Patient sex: M
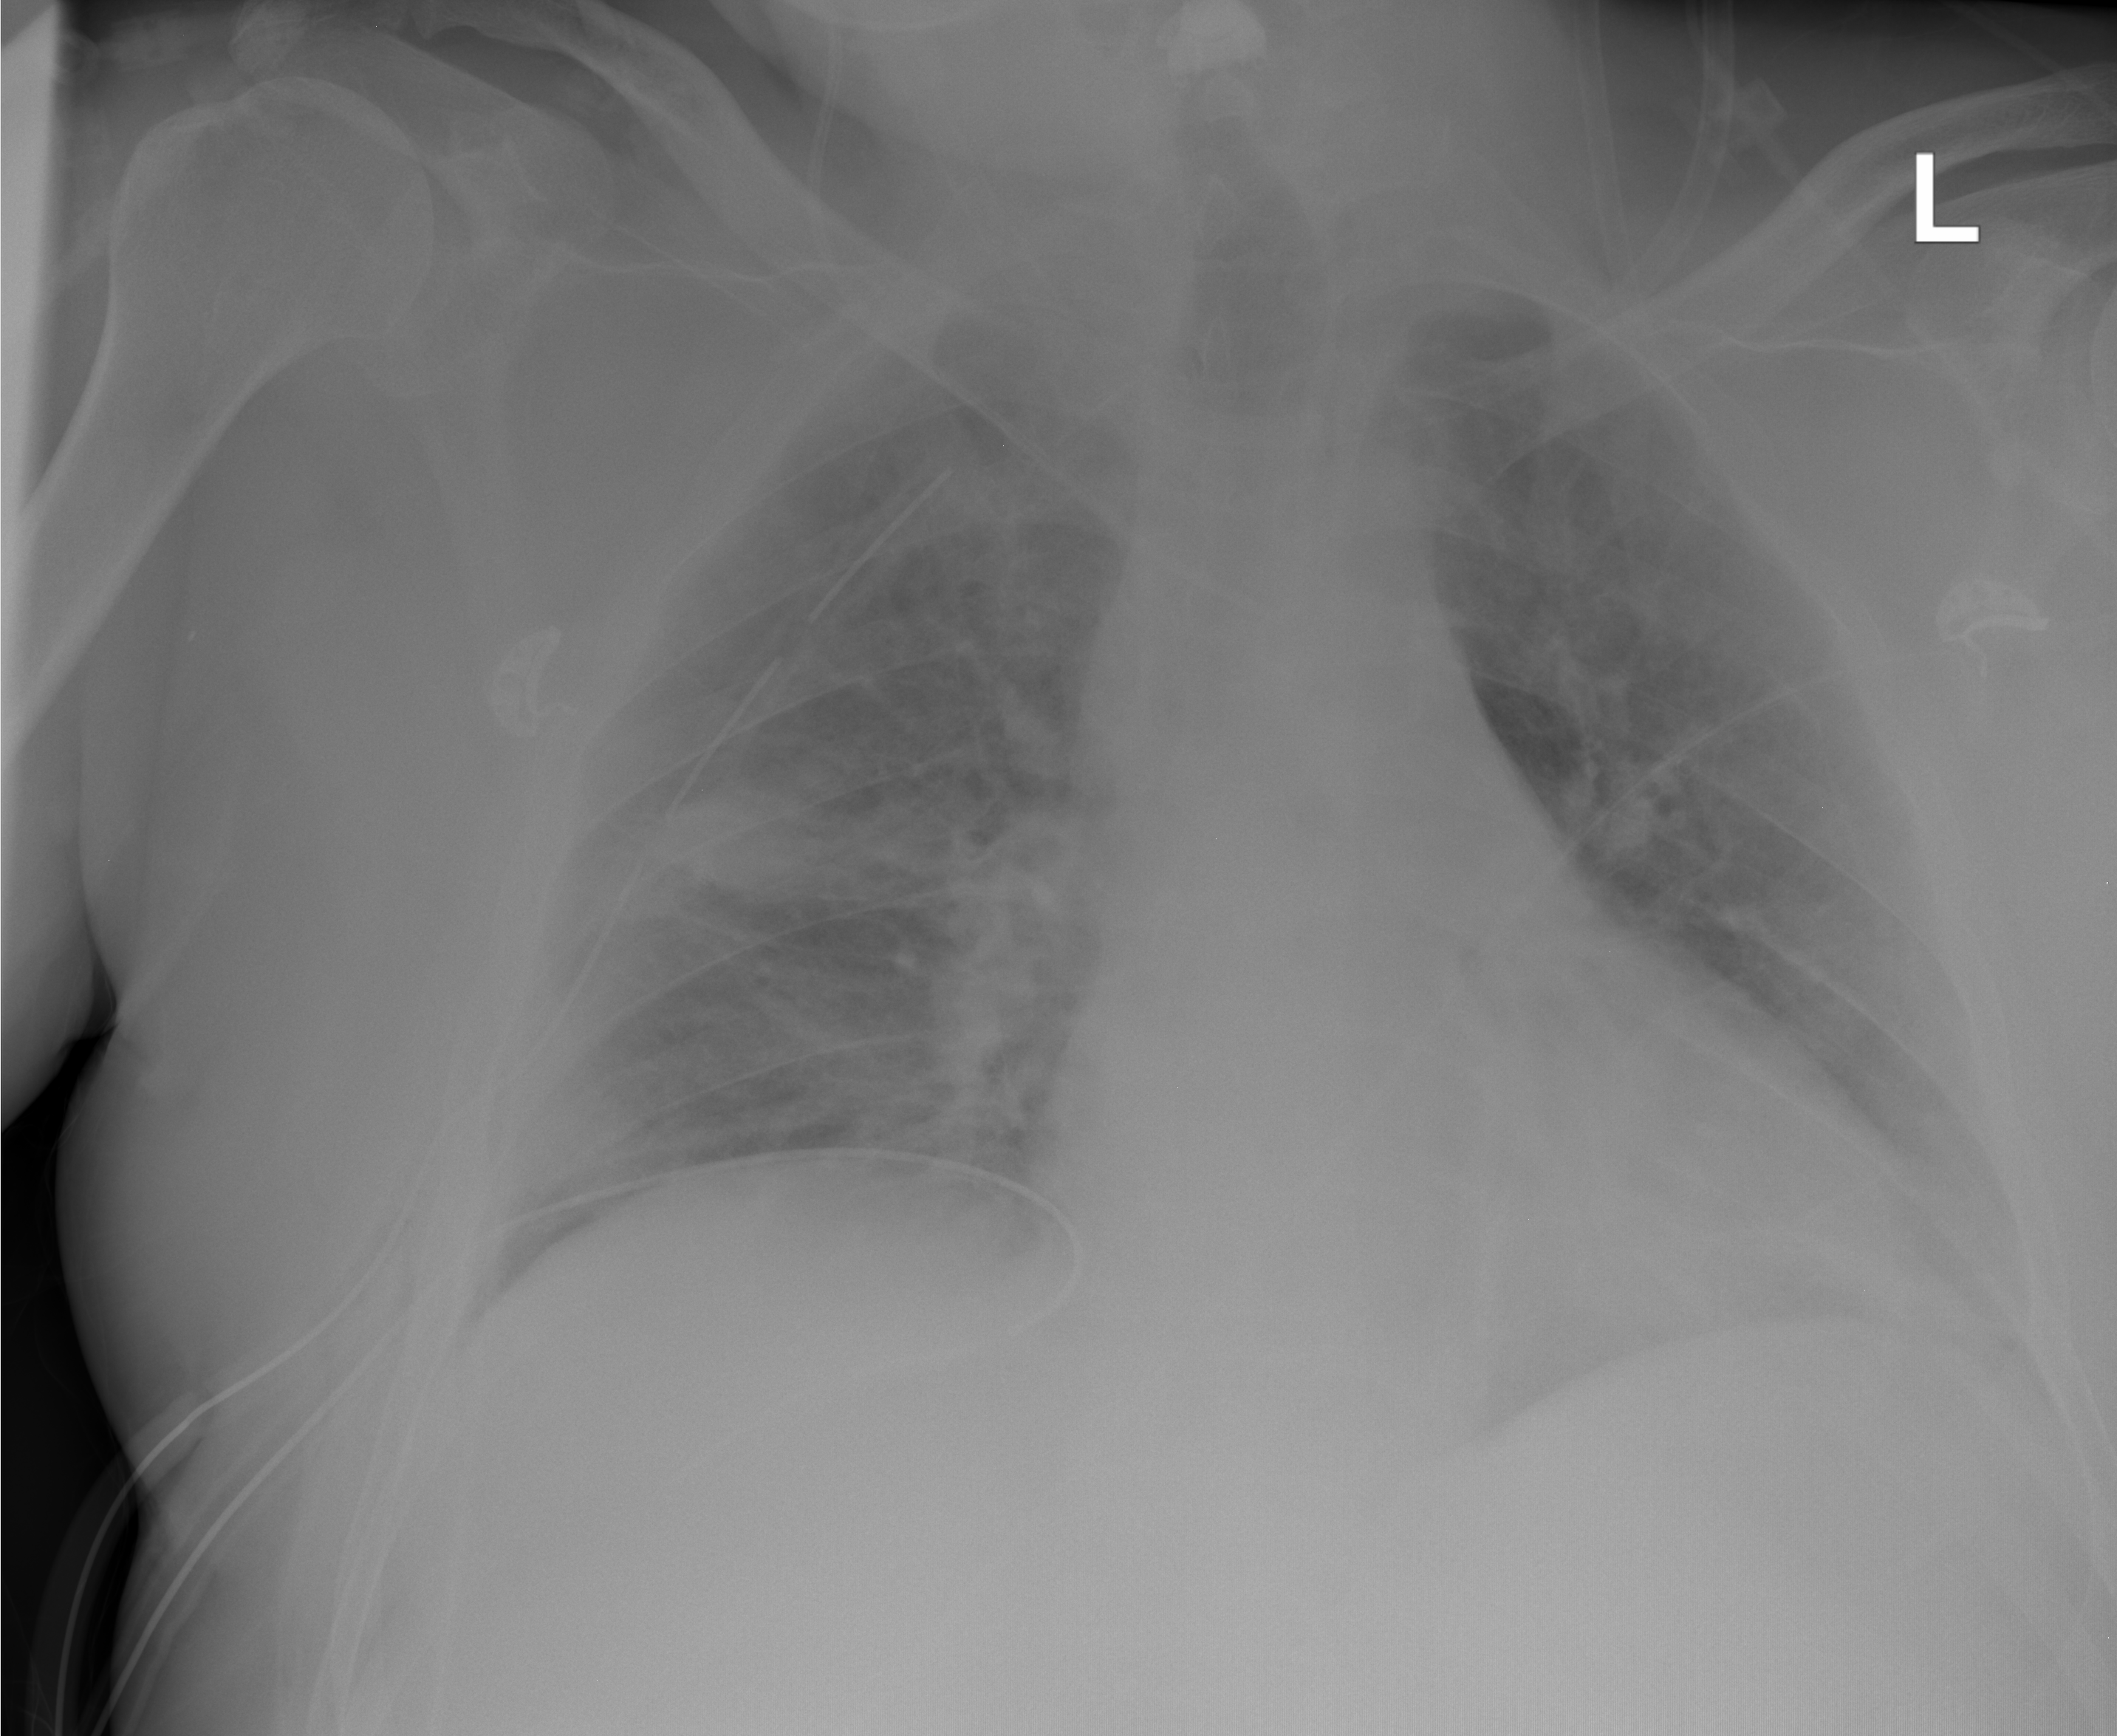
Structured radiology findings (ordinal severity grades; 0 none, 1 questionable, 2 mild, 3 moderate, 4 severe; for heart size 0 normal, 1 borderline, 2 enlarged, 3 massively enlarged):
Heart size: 1
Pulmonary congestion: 2
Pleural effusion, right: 1
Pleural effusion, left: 0
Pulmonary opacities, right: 0
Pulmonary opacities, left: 0
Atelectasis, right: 1
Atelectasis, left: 1